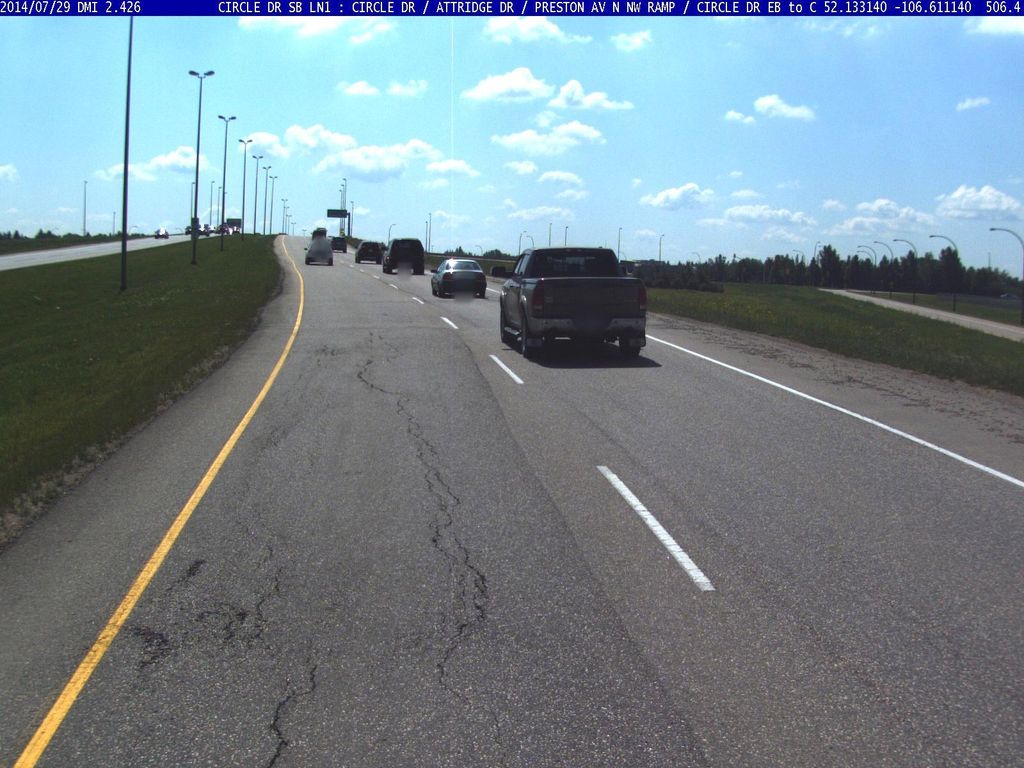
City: saskatoon